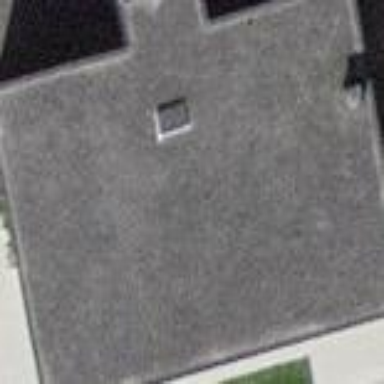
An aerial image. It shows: Detached building with flat roof.